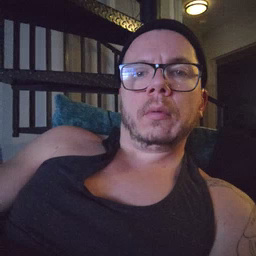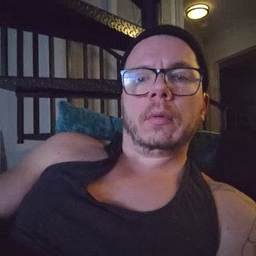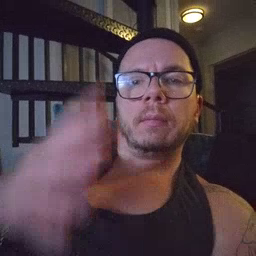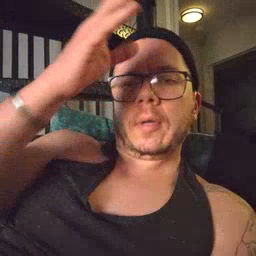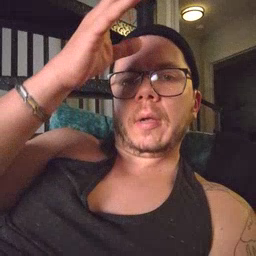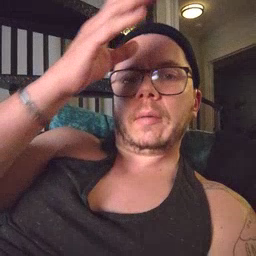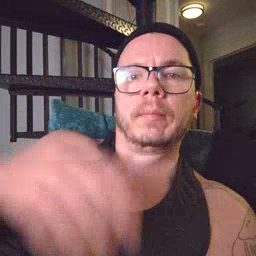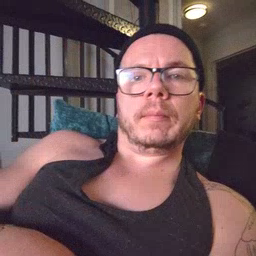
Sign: dad